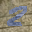
Label: 2